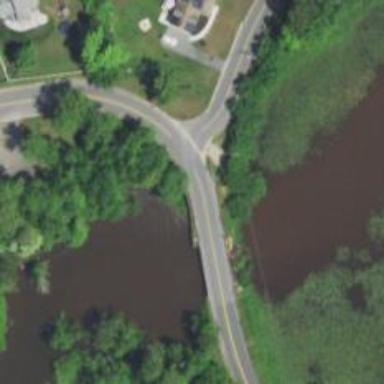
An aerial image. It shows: Tertiary road with bridge.